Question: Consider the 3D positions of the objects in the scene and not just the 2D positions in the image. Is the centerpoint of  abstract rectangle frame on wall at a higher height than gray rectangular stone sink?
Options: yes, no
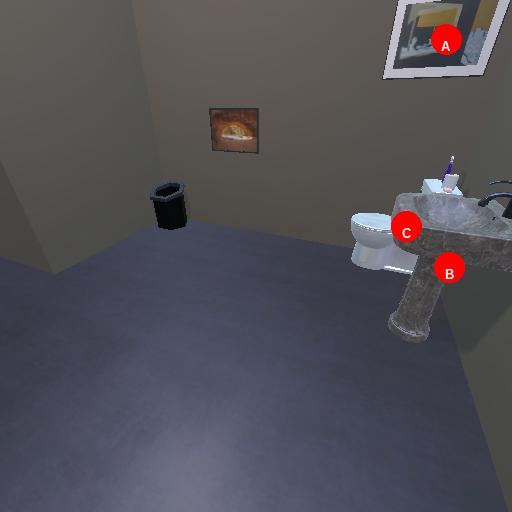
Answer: yes